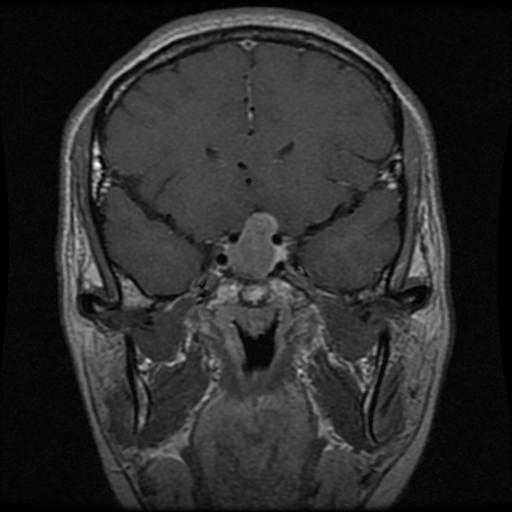
Label: pituitary